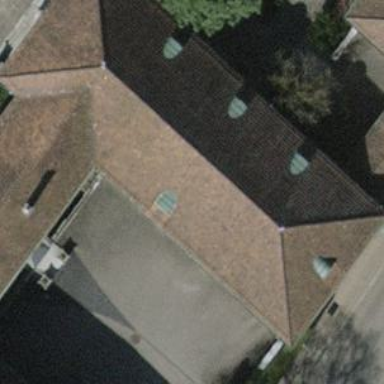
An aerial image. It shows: Building serving as funeral hall.